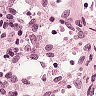
Metastatic tissue present: no